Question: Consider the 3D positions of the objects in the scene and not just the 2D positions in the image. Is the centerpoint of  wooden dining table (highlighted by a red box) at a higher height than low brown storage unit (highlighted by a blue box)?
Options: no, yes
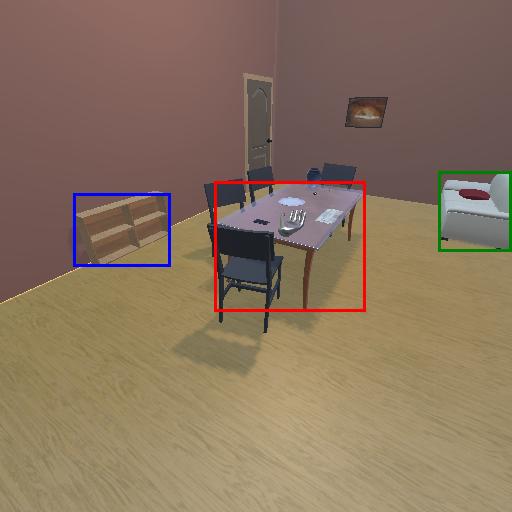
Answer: no